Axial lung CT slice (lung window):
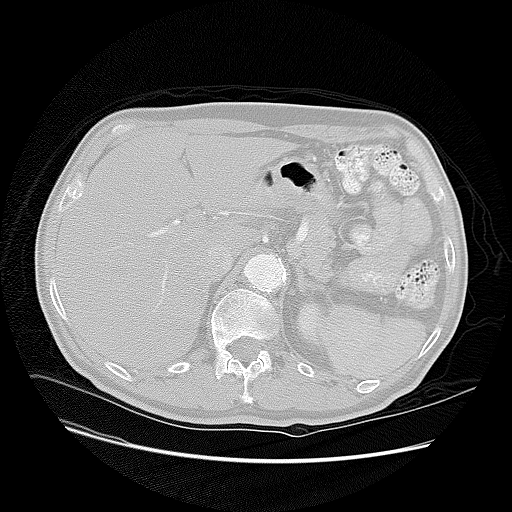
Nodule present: no